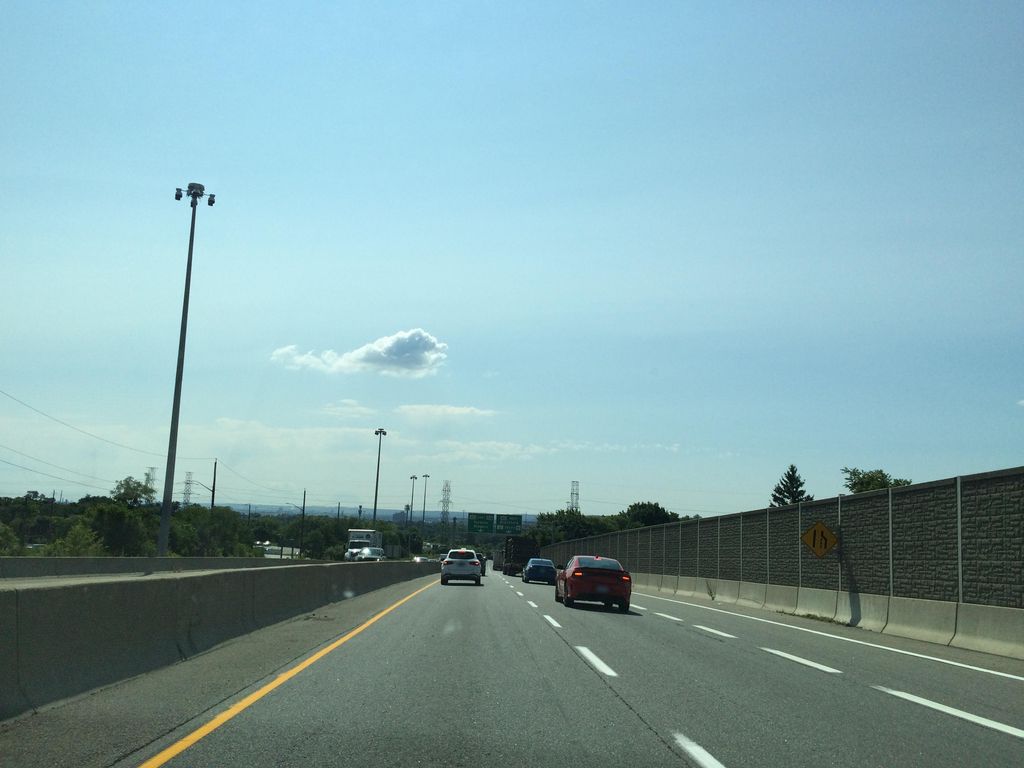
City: hamilton